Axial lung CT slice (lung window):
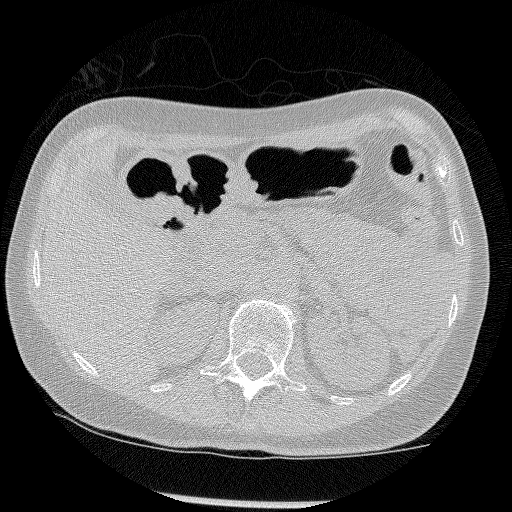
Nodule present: no